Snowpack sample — Loveland Pass, Silver Plume, Colorado, USA (2/11/26, 12:00 PM MST)
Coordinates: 39.663, -105.886
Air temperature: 35 °F
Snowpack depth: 82 cm
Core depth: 40 cm
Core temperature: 23 °F
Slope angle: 13°, slope face: 12°
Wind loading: high
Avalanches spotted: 1
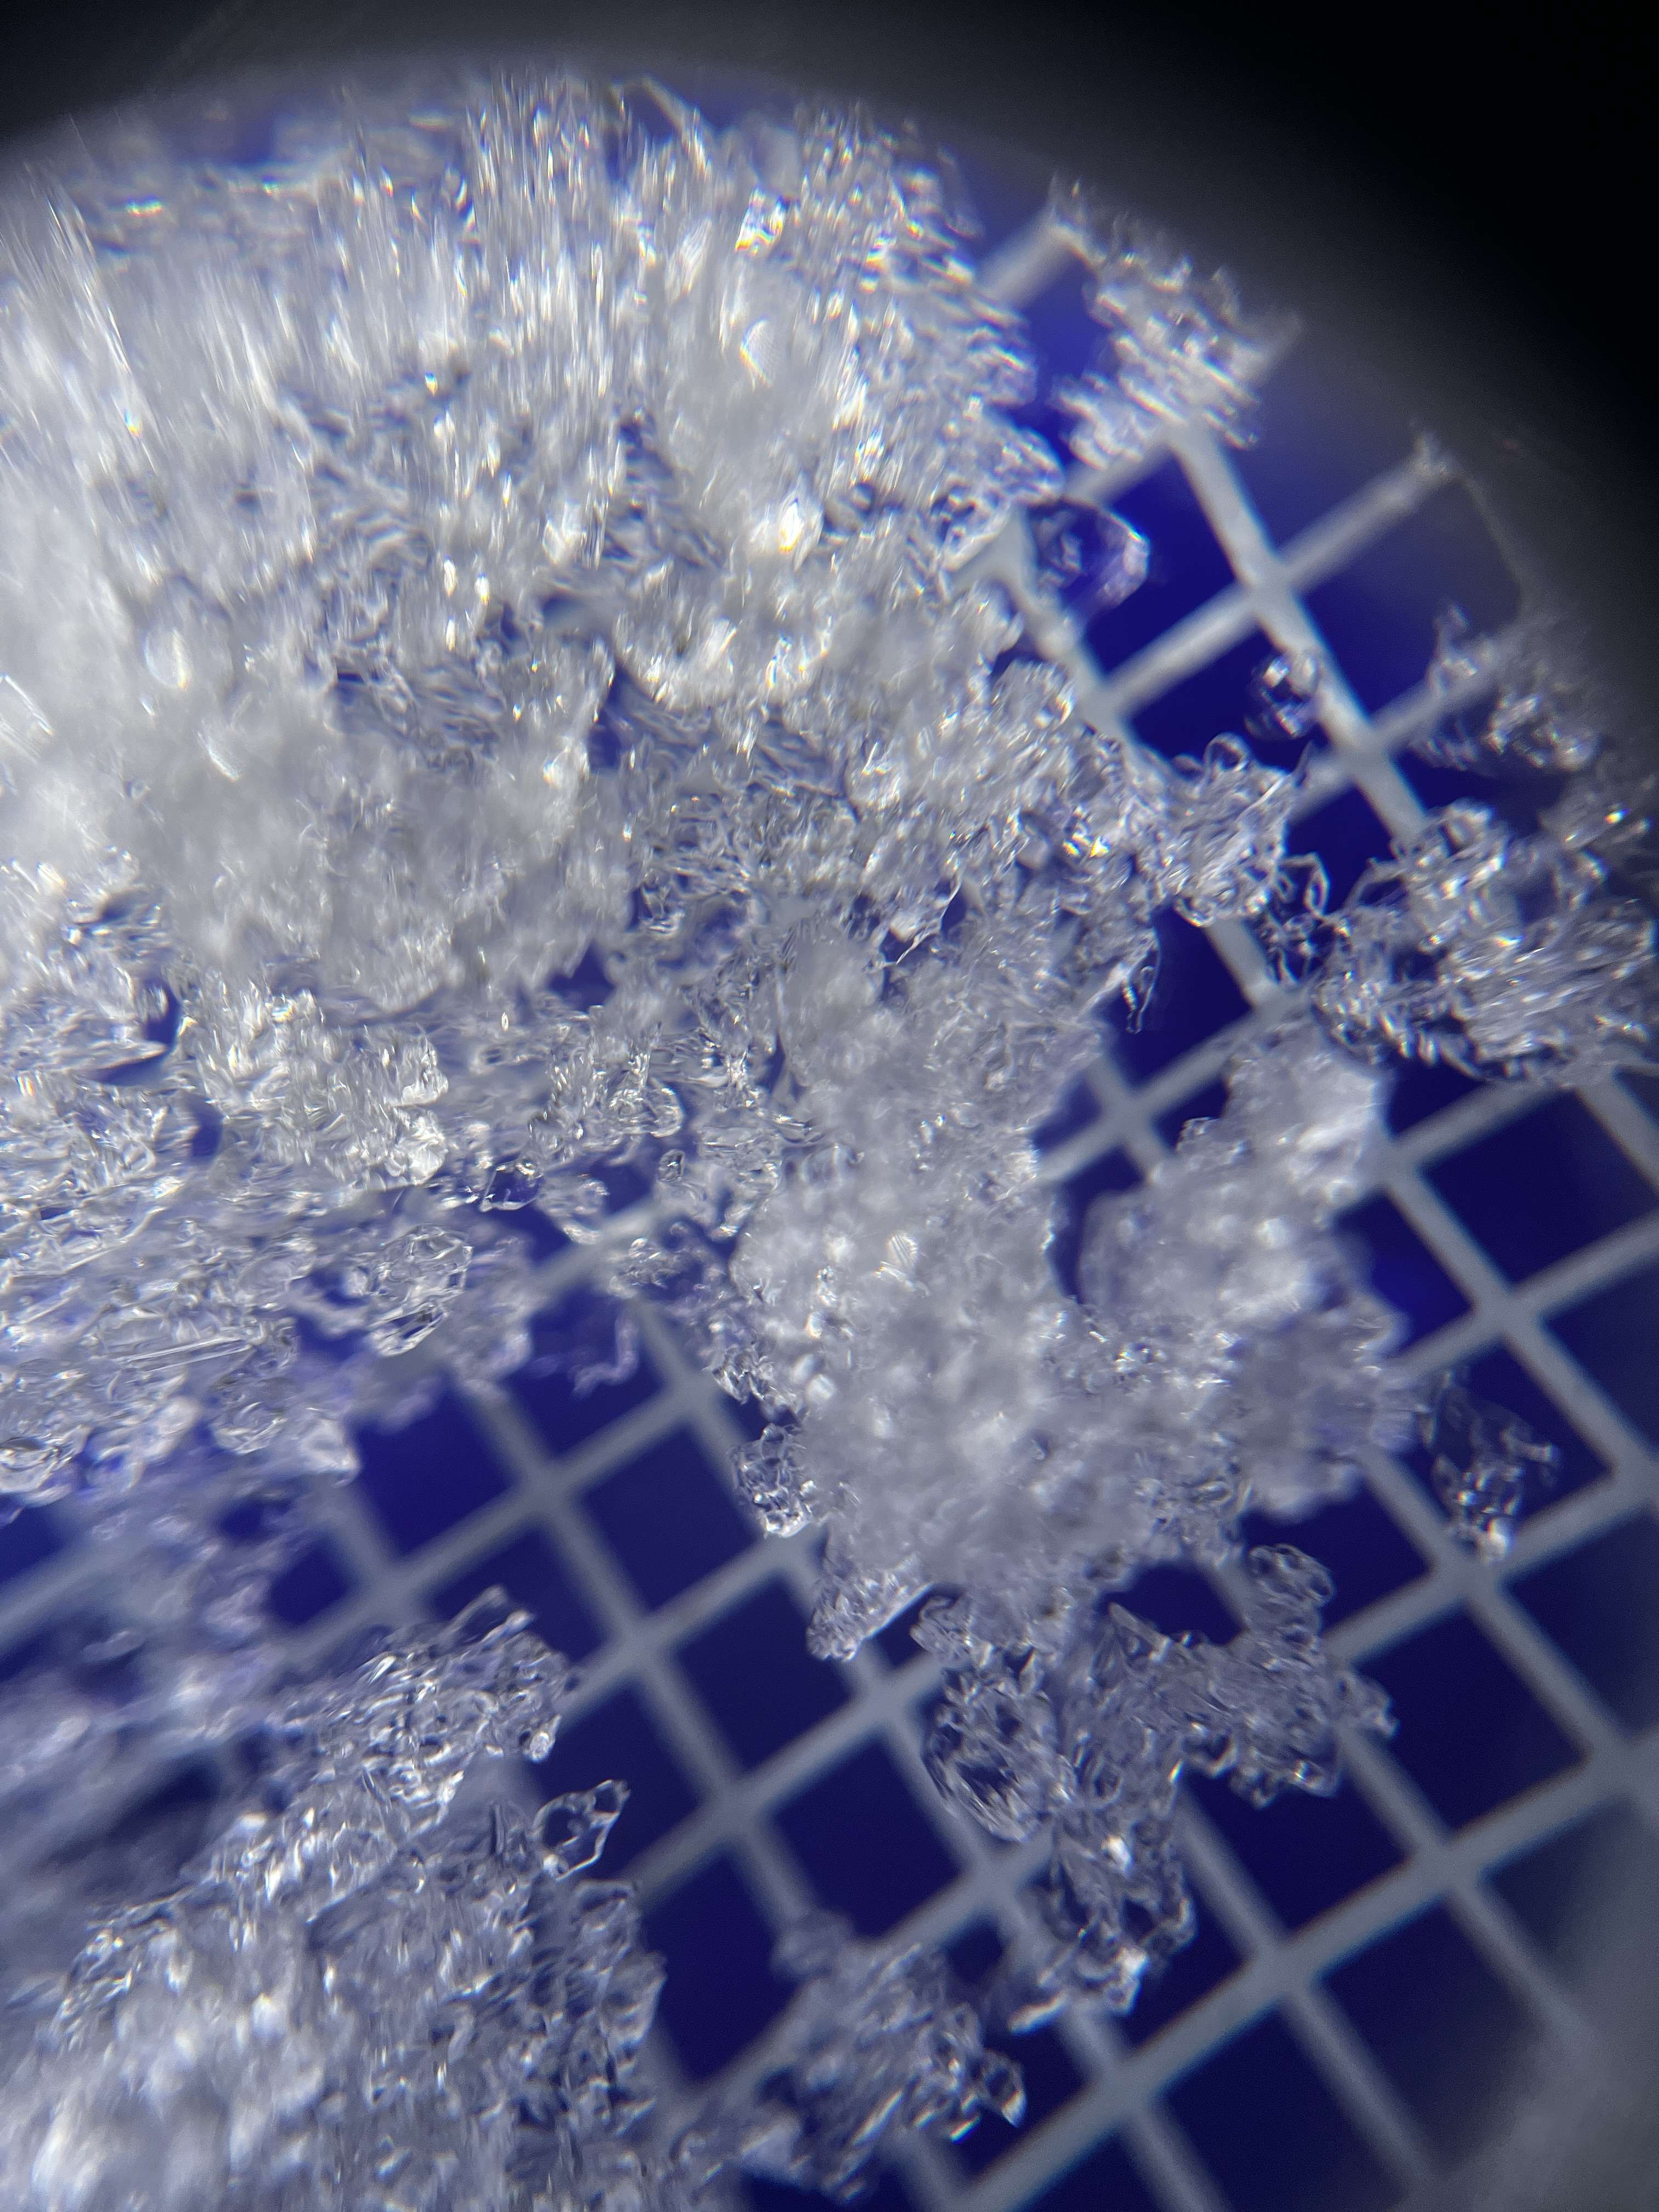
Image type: magnified_profile
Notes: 1 small avalanche spotted on the north side of the bowl, lots of wind loading